Question: I'm trying to make a blog website using Django. While I was doing the front-end stuff I ran into this issue. The code is given below,
the problem with it is shown in the image linked to this post The header is consuming so much free space. Meanwhile, I made a similar page with almost the exact same code (both HTML and CSS) files.

'''
body {
font-family: Arial, Helvetica, sans-serif;
font-size: 15px;
line-height: 1.5;
margin: 0;
padding: 0;
color: #efefef;
background-color: #0e0e0e;
}
/*Global*/
.container {
width: 80%;
margin: auto;
overflow: hidden;
}
.highlight {
color: #f64003;
font-weight: bold;
}
/* Header */
header {
background-color: #1f1e1e;
color: #ffffff;
border-bottom: 3px #f64003 solid;
max-height: 20%;
}
header ul {
list-style-type: none;
}
header ul li a {
font-weight: bold;
font-style: normal;
text-transform: uppercase;
font-size: 16px;
text-decoration: none;
color: #ffffff;
}
header .logoTextArea {
height: 50%;
padding: 0;
}
header .logoTextArea h1 {
font-size: 50px;
text-align: center;
}
header .navigation .left {
float: left;
text-align: left;
padding: 0 20px 0 20px;
}
header .navigation .left ul li {
display: inline;
margin: 10px;
}
header .navigation a:hover {
font-weight: bolder;
color: #f64003;
}
header .navigation .right {
float: right;
text-align: right;
padding: 0 20px 0 20px;
}
header .navigation .right ul li {
display: inline;
margin: 10px;
}
/* ShowCase Area */
.showcase {
min-height: 500px;
background: url('./images/mainBG.jpeg') no-repeat -150px 0;
border-bottom: 2px #f64003 solid;
}
.showcase h1 {
font-size: 75px;
}
'''
'''
<!DOCTYPE <!DOCTYPE html>
<html>
<head>
<meta charset="utf-8" />
<title>{{title}}</title>
<meta name="viewport" content="width=device-width"> {% load staticfiles %}
<link rel="stylesheet" type="text/css" href="{% static 'blogs/posts.css' %}" />
</head>
<body>
<header>
<div class='container'>
<div class='logoTextArea'>
<h1>BRE<span class="highlight">V</span>ITY BL<span class='highlight'>O</span>GS</h1>
</div>
<div class='navigation'>
<nav class='left'>
<ul>
<li>
<a href='/'>Home</a>
</li>
<li>
<a href='news.html'>News</a>
</li>
</ul>
</nav>
<nav class='right'>
<ul>
<li>
<a href='login.html'>Log In!</a>
</li>
<li>
<a href='https://patreon.com/Brevity'>Become a patreon!</a>
</li>
</ul>
</nav>
</div>
</div>
</header>
<section class="showcase">
<div class="container">
<div>
<h1>Scroll <span class="highlight">Down</span> for Blogs</h1>
</div>
</div>
</section>
<section>
<div class="blogs">
<ul>
{% for post in posts %}
<li><a class="Bpost" href="/details/{{post.id}}"> {{post.title}} <br> {{post.created_at}} </a> </li>
{% endfor %}
</ul>
</div>
</section>
</body>
</html>
'''
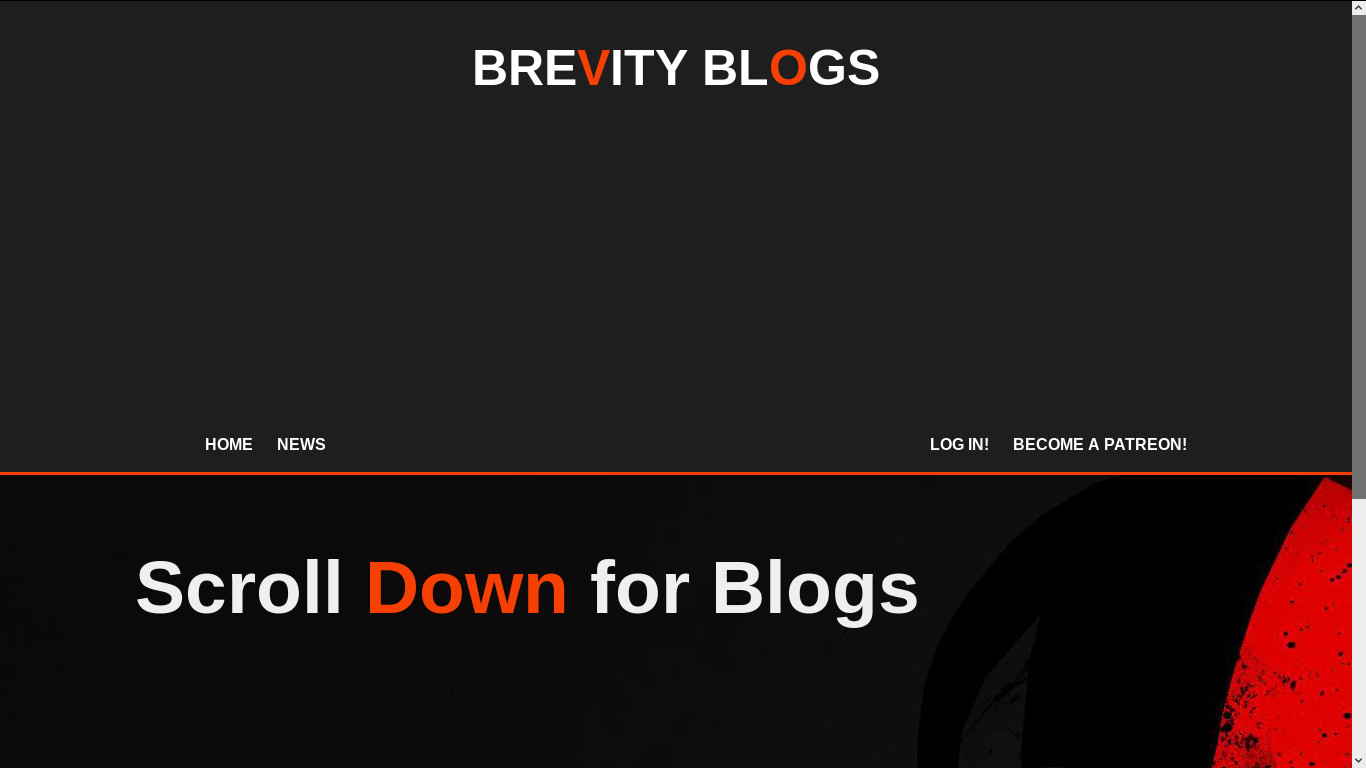
Answer: In your CSS, you have the header set to 50% of the screen <URL>:
'''
header .logoTextArea {
height: 50%;
padding: 0;
}
'''
Remove or reduce the height value to fix the issue.